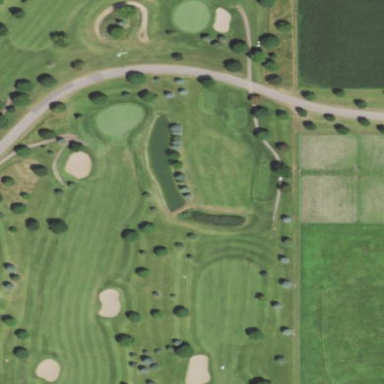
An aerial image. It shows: Water hazard on golf course. The hazard is natural water feature.